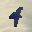
Label: 4